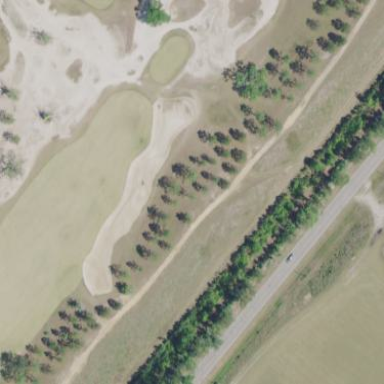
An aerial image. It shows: Sandy area is golf bunker.